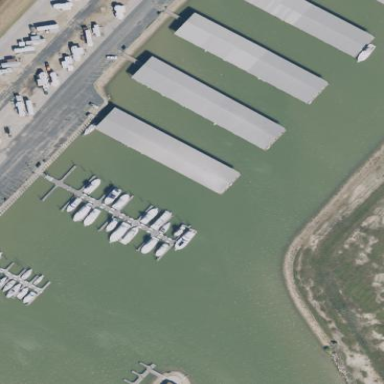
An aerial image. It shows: Marina located on water.